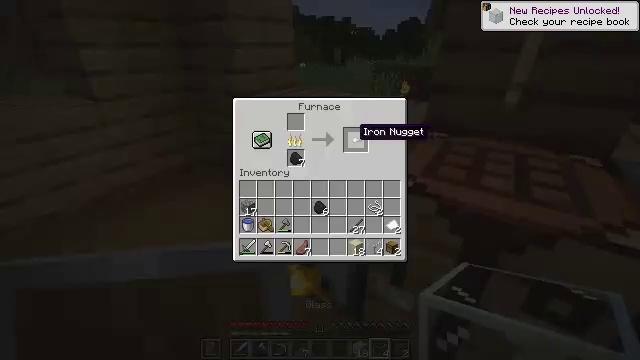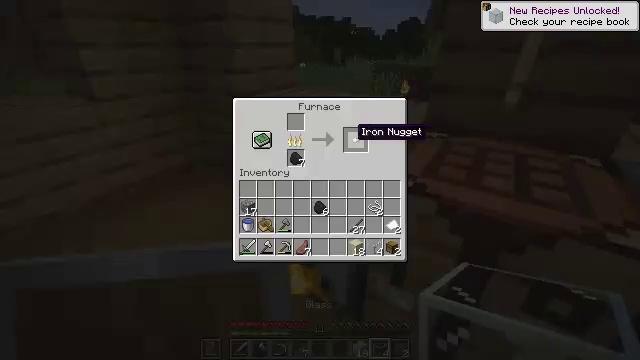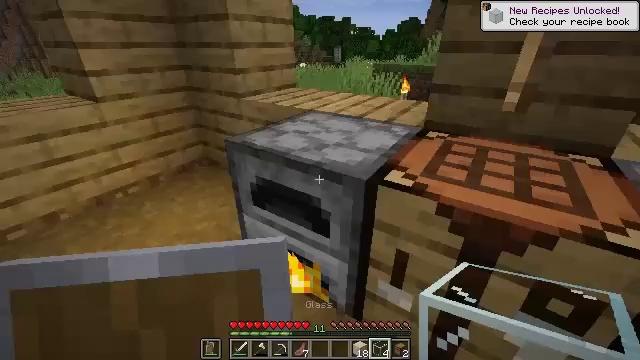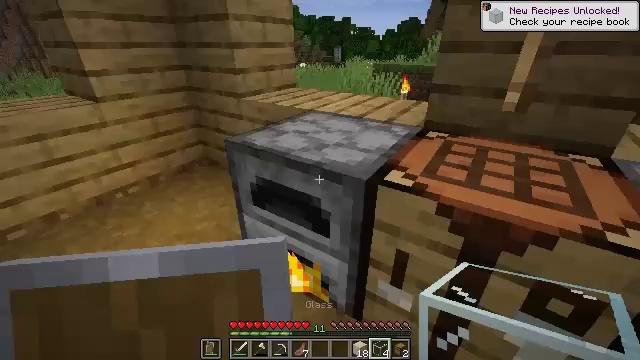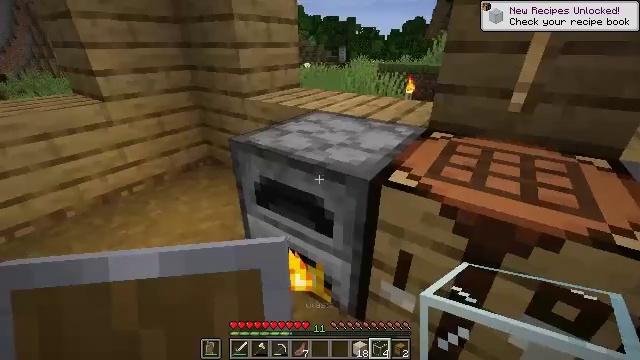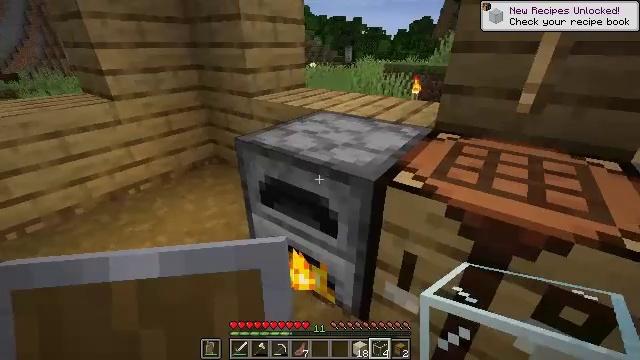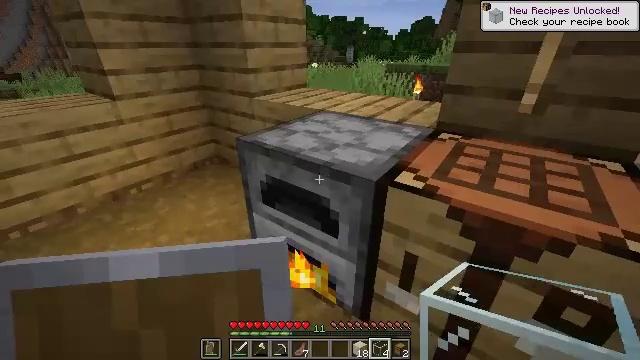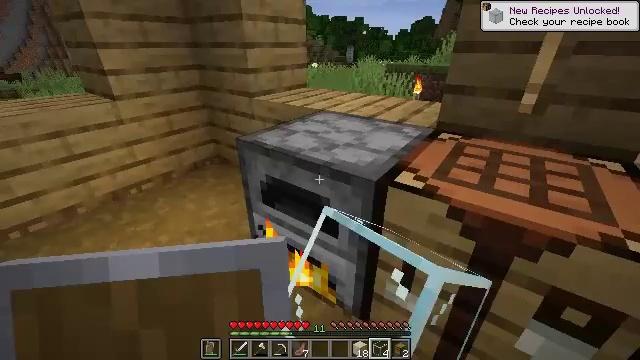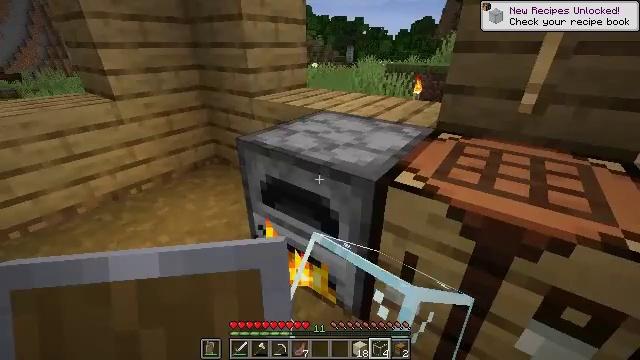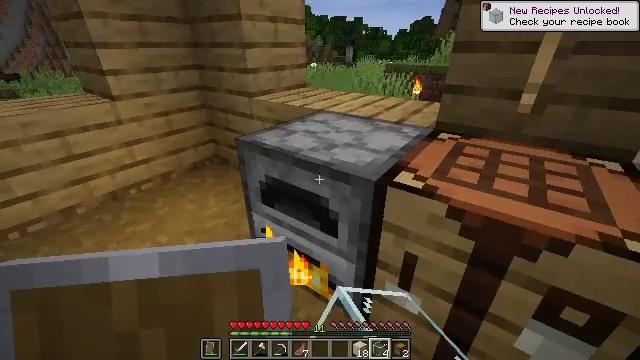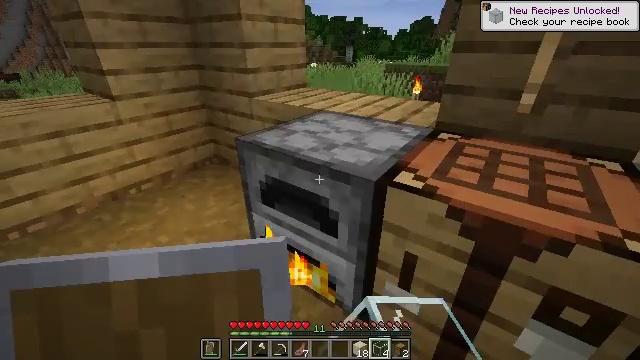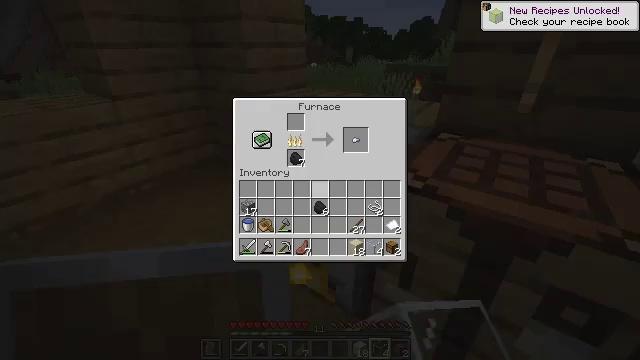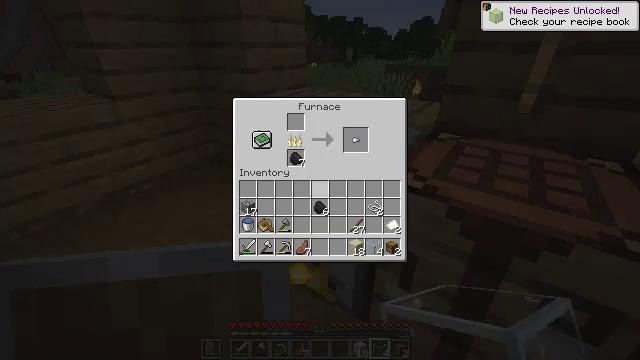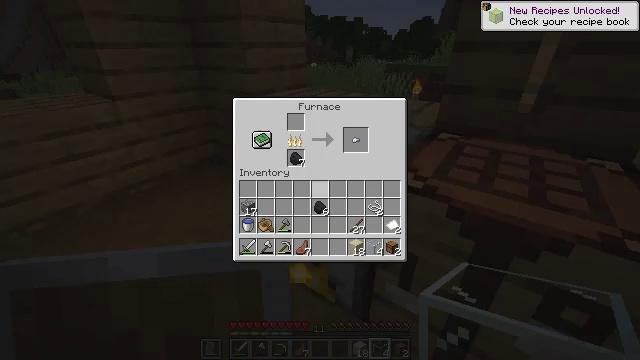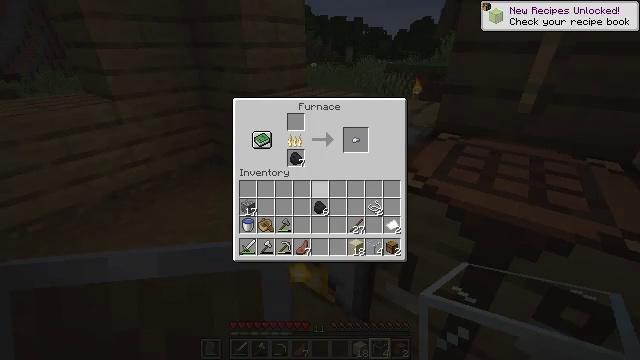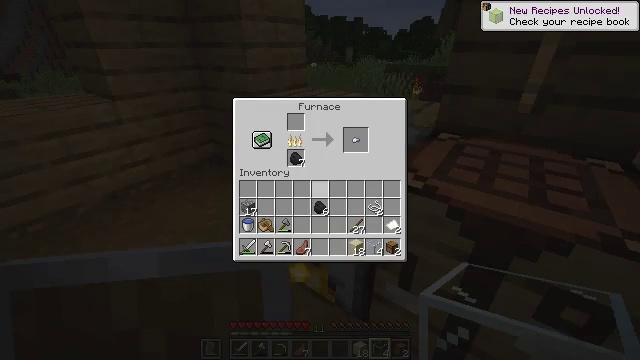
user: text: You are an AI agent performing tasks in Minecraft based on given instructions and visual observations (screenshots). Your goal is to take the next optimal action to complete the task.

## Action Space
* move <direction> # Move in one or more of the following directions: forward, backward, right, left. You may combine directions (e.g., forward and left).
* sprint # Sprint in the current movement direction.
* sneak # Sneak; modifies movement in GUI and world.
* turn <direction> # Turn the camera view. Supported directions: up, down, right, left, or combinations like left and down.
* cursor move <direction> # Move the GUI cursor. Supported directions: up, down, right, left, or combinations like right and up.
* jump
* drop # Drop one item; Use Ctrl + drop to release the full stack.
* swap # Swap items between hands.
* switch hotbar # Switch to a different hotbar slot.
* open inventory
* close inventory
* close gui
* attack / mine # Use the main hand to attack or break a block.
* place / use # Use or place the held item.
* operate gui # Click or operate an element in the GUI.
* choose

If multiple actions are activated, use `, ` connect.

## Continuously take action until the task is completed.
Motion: motion action
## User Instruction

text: Craft iron nugget in the crafting table.
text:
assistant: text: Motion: sneak
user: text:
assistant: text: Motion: close inventory
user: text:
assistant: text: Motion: close inventory
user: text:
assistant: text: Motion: close inventory
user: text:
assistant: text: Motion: turn left
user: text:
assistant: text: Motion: use / place
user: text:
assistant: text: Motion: use / place
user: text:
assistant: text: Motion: use / place
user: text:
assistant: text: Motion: no_op
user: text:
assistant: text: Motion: no_op
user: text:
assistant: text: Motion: open gui
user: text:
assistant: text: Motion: no_op
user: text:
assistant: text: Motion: no_op
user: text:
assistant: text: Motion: no_op
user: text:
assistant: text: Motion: no_op
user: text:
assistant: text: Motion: cursor move right
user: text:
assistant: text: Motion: cursor move right and up
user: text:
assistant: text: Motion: no_op
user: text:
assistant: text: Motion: cursor move up
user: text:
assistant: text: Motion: no_op
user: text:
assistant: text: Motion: sneak
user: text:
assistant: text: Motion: sneak
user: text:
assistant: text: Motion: sneak
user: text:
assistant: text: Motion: sneak
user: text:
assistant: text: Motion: sneak
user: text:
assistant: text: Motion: sneak
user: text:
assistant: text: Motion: sneak
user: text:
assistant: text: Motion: sneak
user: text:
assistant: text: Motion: sneak
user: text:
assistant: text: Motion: sneak, operate gui